Field crop: maize
Growth stage: 1
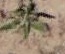
Species: atriplex